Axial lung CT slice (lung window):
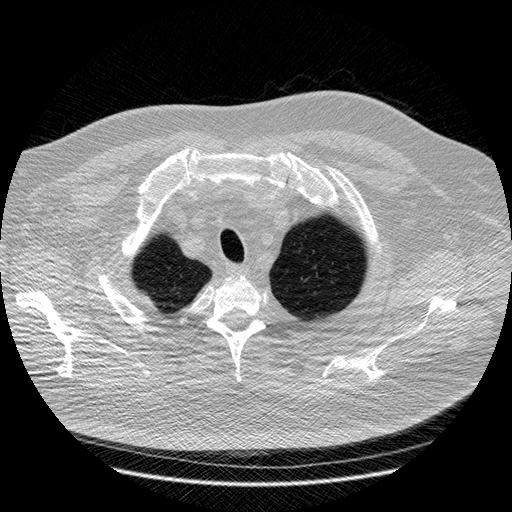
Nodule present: no